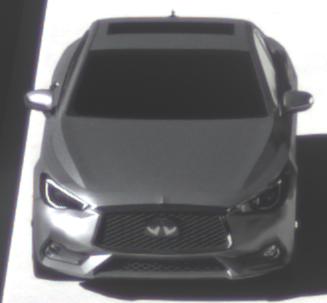
Make: Infiniti
Model: Q60 2.0t
Detailed model: Q60 (V37)
Model produced from: 2016/10
Model produced until: 2018/08
Doors: 2
Color: gray
Road condition: dry road
Daytime: morning or afternoon
Contrast: high contrast